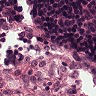
Metastatic tissue present: no